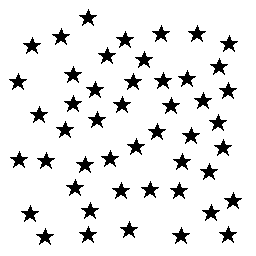
Squares: 0
Triangles: 0
Stars: 48
Total shapes: 48